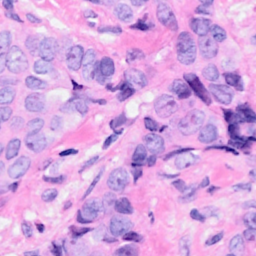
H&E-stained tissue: Breast